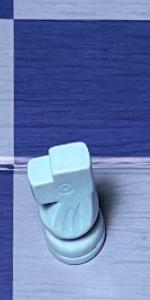
Label: Knight_White